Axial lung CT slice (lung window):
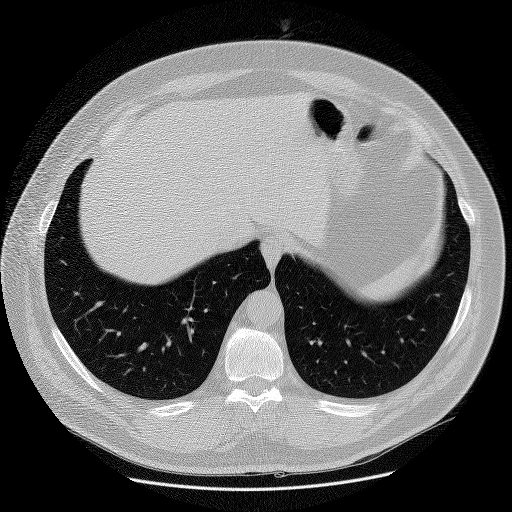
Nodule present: no